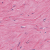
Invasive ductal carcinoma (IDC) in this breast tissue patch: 0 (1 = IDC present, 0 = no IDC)